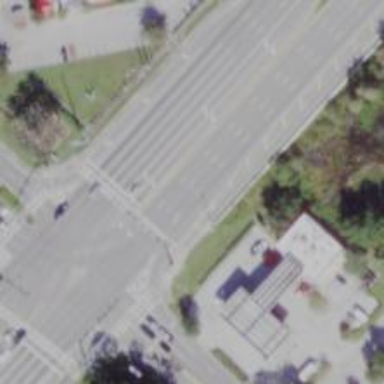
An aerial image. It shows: Marked crossing on the road.